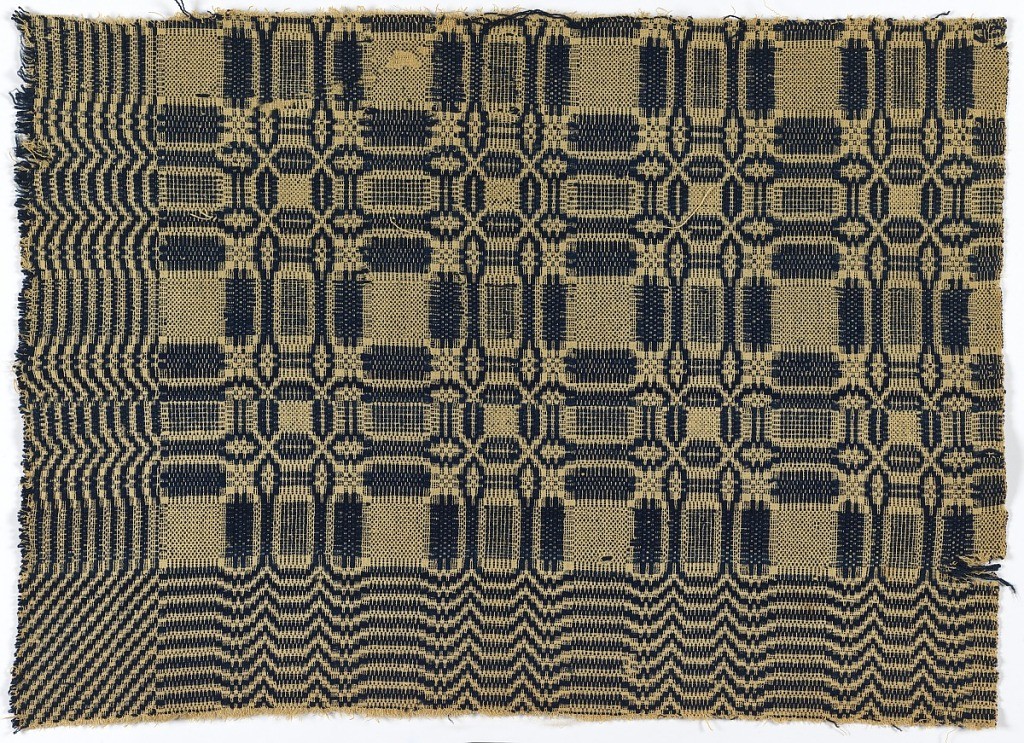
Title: Coverlet fragment
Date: early 19th century
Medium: wool, linen or cotton Technique: plain weave with supplementary weft patterning (overshot)
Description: Traditional coverlet design with blocks of geometric pattern and a deep chevron border, in dark blue, indigo-dyed wool with undyed linen (or cotton).